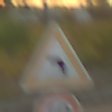
Verkehrszeichen: KurveLinks
Zusatzzeichen unten: Geschwindigkeit40
Umgebung: Outdoor, Suburban
Tageszeit: SunriseSunset
Wetter: PartlyCloudy
Licht: Natural
Jahreszeit: NotSpecified
Kontrast: MediumContrast